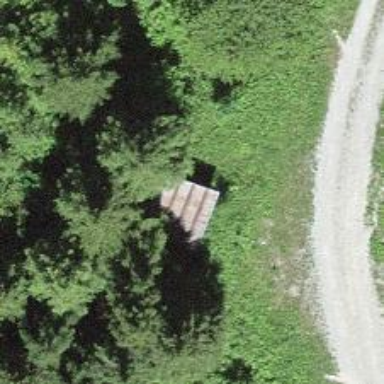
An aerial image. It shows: Shelter.